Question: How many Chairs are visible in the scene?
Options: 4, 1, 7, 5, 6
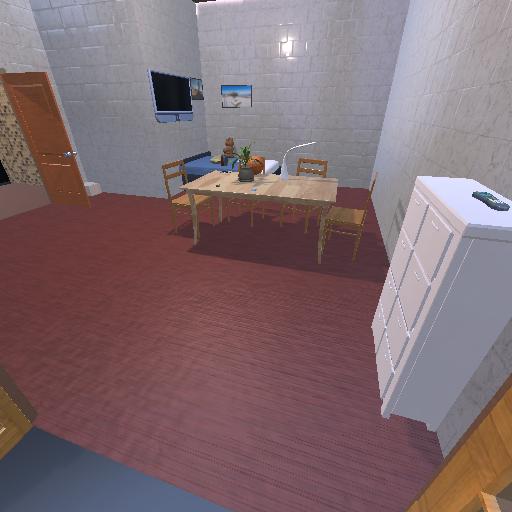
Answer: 4